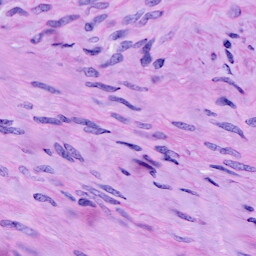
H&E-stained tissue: Cervix